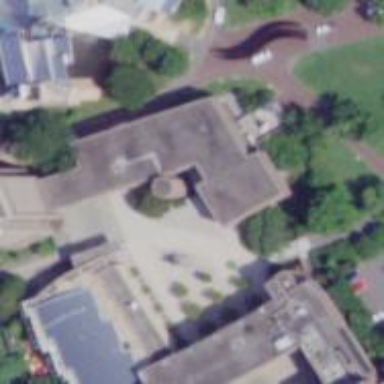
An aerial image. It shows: View of university building.